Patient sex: F
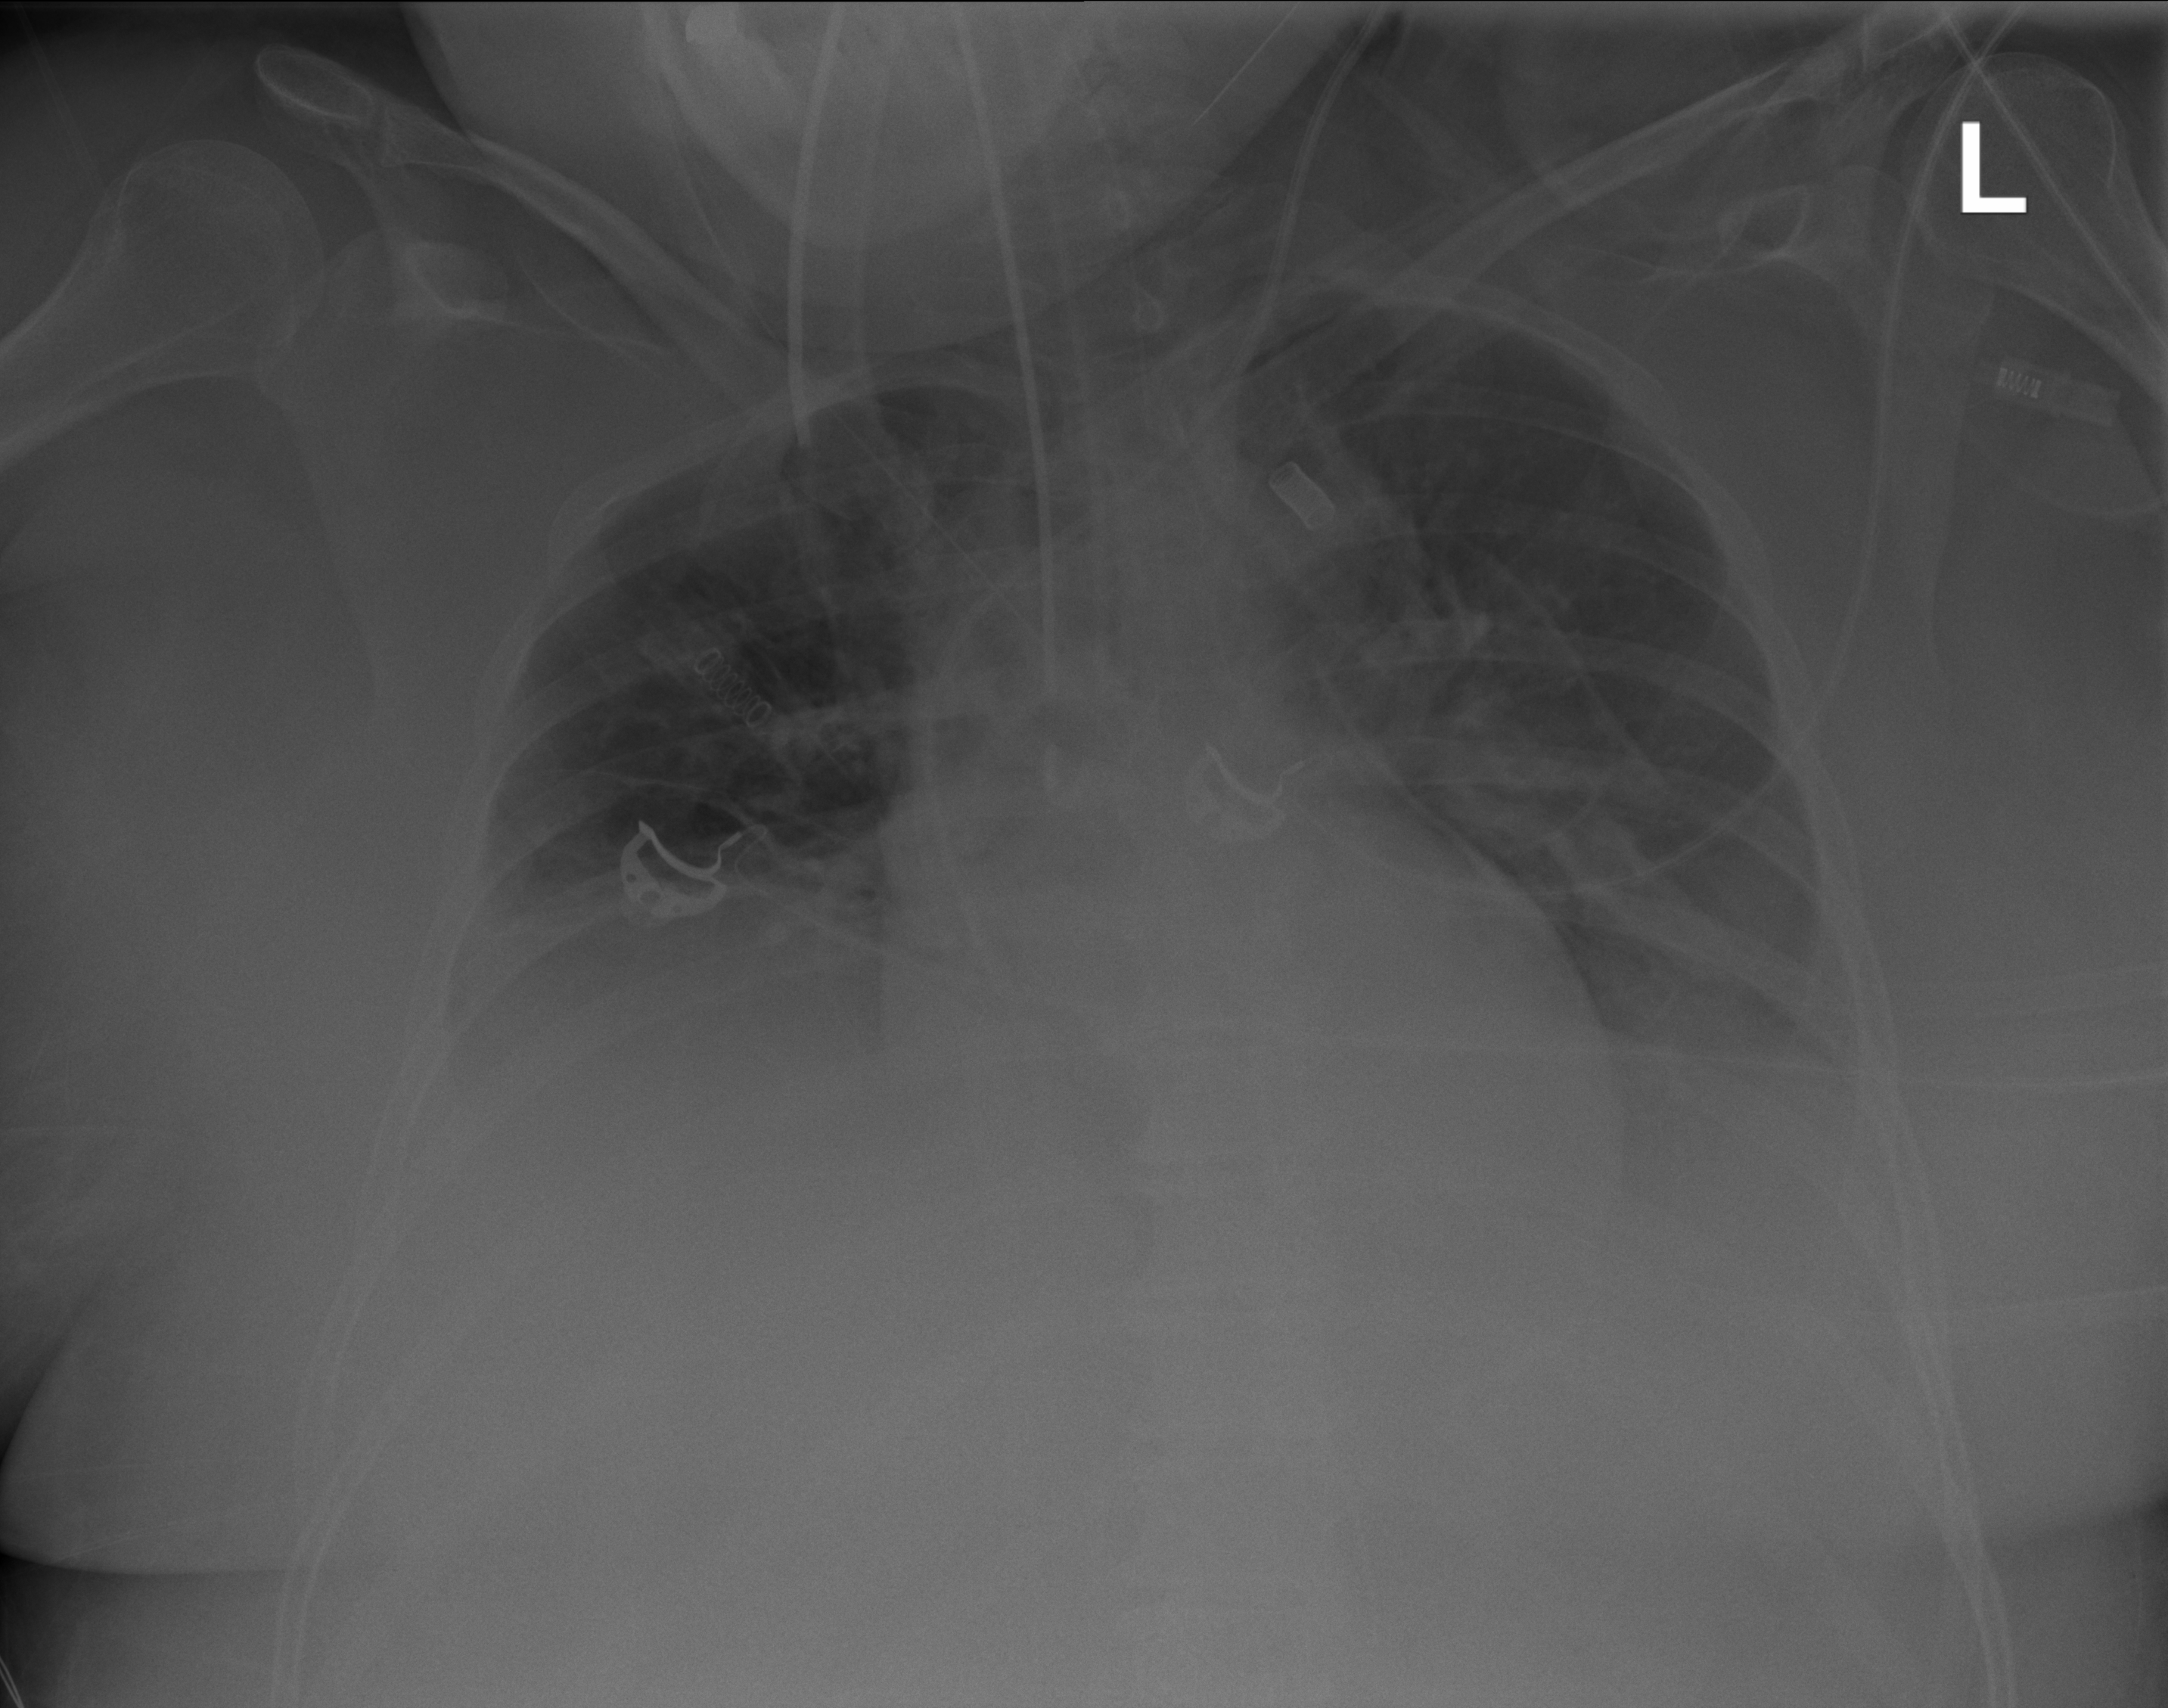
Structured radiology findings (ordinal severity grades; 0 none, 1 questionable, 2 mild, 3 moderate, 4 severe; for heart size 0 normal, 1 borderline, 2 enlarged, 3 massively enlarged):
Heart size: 2
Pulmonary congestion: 0
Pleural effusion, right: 3
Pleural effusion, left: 2
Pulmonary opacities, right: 1
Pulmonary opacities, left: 1
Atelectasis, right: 0
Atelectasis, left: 0